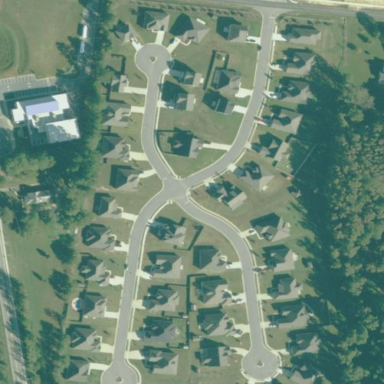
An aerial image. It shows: Residential area within neighborhood.